Question: I'm having an issue with a search algorithm over a Huffman tree: for a given probability distribution I need the Huffman tree to be identical regardless of permutations of the input data.
Here is a picture of what's happening vs what I want:

Basically I want to know if it's possible to preserve the relative order of the items from the list to the tree. If not, why is that so?
For reference, I'm using the Huffman tree to generate sub groups according to a division of probability, so that I can run the search() procedure below. Notice that the data in the merge() sub-routine is combined, along with the weight. The codewords themselves aren't as important as the tree (which should preserve the relative order).
For example if I generate the following Huffman codes:
'''
probabilities = [0.30, 0.25, 0.20, 0.15, 0.10]
items = ['a','b','c','d','e']
items = zip(items, probabilities)
t = encode(items)
d,l = hi.search(t)
print(d)
'''
Using the following Class:
'''
class Node(object):
left = None
right = None
weight = None
data = None
code = None
def __init__(self, w,d):
self.weight = w
self.data = d
def set_children(self, ln, rn):
self.left = ln
self.right = rn
def __repr__(self):
return "[%s,%s,(%s),(%s)]" %(self.data,self.code,self.left,self.right)
def __cmp__(self, a):
return cmp(self.weight, a.weight)
def merge(self, other):
total_freq = self.weight + other.weight
new_data = self.data + other.data
return Node(total_freq,new_data)
def index(self, node):
return node.weight
def encode(symbfreq):
pdb.set_trace()
tree = [Node(sym,wt) for wt,sym in symbfreq]
heapify(tree)
while len(tree)>1:
lo, hi = heappop(tree), heappop(tree)
n = lo.merge(hi)
n.set_children(lo, hi)
heappush(tree, n)
tree = tree[0]
def assign_code(node, code):
if node is not None:
node.code = code
if isinstance(node, Node):
assign_code(node.left, code+'0')
assign_code(node.right, code+'1')
assign_code(tree, '')
return tree
'''
I get:
'''
'a'->11
'b'->01
'c'->00
'd'->101
'e'->100
'''
However, an assumption I've made in the search algorithm is that more probable items get pushed toward the left: that is I need 'a' to have the '00' codeword - and this should always be the case regardless of any permutation of the 'abcde' sequence. An example output is:
'''
codewords = {'a':'00', 'b':'01', 'c':'10', 'd':'110', 'e':111'}
'''
(N.b even though the codeword for 'c' is a suffix for 'd' this is ok).
For completeness, here is the search algorithm:
'''
def search(tree):
print(tree)
pdb.set_trace()
current = tree.left
other = tree.right
loops = 0
while current:
loops+=1
print(current)
if current.data != 0 and current is not None and other is not None:
previous = current
current = current.left
other = previous.right
else:
previous = other
current = other.left
other = other.right
return previous, loops
'''
It works by searching for the 'leftmost' 1 in a group of 0s and 1s - the Huffman tree has to put more probable items on the left. For example if I use the probabilities above and the input:
'''
items = [1,0,1,0,0]
'''
Then the index of the item returned by the algorithm is 2 - which isn't what should be returned (0 should, as it's leftmost).
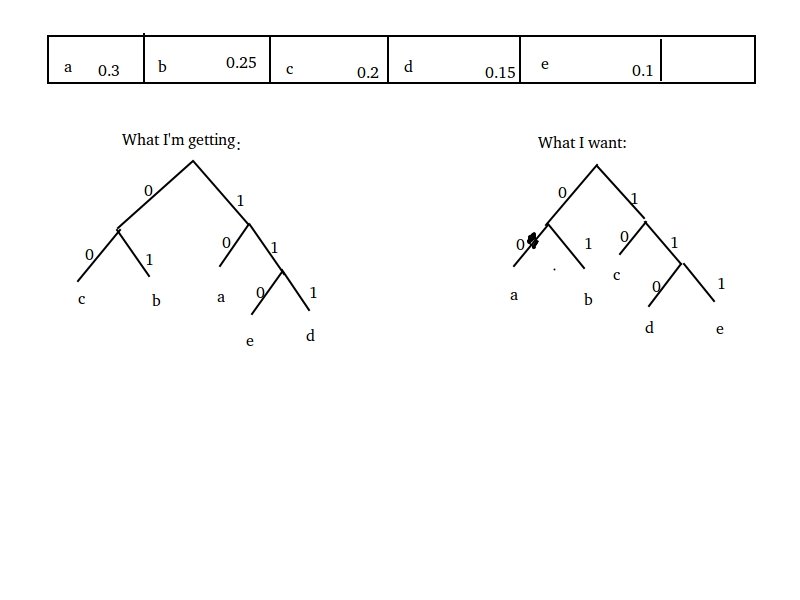
Answer: I'll flesh out what Mark Adler said with working code. Everything he said is right :-) The high points:
1. You must not use floating-point weights, or any other scheme that loses information about weights. Use integers. Simple and correct. If, e.g., you have 3-digit floating probabilities, convert each to an integer via int(round(the_probability * 1000)), then maybe fiddle them to ensure the sum is exactly 1000.
2. heapq heaps are not "stable": nothing is defined about which item is popped if multiple items have the same minimal weight.
3. So you can't get what you want while building the tree.
4. A small variation of "canonical Huffman codes" appears to be what you do want. Constructing a tree for that is a long-winded process, but each step is straightforward enough. The first tree built is thrown away: the only information taken from it is the lengths of the codes assigned to each symbol.
Running:
'''
syms = ['a','b','c','d','e']
weights = [30, 25, 20, 15, 10]
t = encode(syms, weights)
print t
'''
prints this (formatted for readability):
'''
[abcde,,
([ab,0,
([a,00,(None),(None)]),
([b,01,(None),(None)])]),
([cde,1,
([c,10,(None),(None)]),
([de,11,
([d,110,(None),(None)]),
([e,111,(None),(None)])])])]
'''
Best I understand, that's exactly what you want. Complain if it isn't ;-)
: there was a bug in the assignment of canonical codes, which didn't show up unless weights were very different; fixed it.
'''
class Node(object):
def __init__(self, data=None, weight=None,
left=None, right=None,
code=None):
self.data = data
self.weight = weight
self.left = left
self.right = right
self.code = code
def is_symbol(self):
return self.left is self.right is None
def __repr__(self):
return "[%s,%s,(%s),(%s)]" % (self.data,
self.code,
self.left,
self.right)
def __cmp__(self, a):
return cmp(self.weight, a.weight)
def encode(syms, weights):
from heapq import heapify, heappush, heappop
tree = [Node(data=s, weight=w)
for s, w in zip(syms, weights)]
sym2node = {s.data: s for s in tree}
heapify(tree)
while len(tree) > 1:
a, b = heappop(tree), heappop(tree)
heappush(tree, Node(weight=a.weight + b.weight,
left=a, right=b))
# Compute code lengths for the canonical coding.
sym2len = {}
def assign_codelen(node, codelen):
if node is not None:
if node.is_symbol():
sym2len[node.data] = codelen
else:
assign_codelen(node.left, codelen + 1)
assign_codelen(node.right, codelen + 1)
assign_codelen(tree[0], 0)
# Create canonical codes, but with a twist: instead
# of ordering symbols alphabetically, order them by
# their position in the 'syms' list.
# Construct a list of (codelen, index, symbol) triples.
# 'index' breaks ties so that symbols with the same
# code length retain their original ordering.
triples = [(sym2len[name], i, name)
for i, name in enumerate(syms)]
code = oldcodelen = 0
for codelen, _, name in sorted(triples):
if codelen > oldcodelen:
code <<= (codelen - oldcodelen)
sym2node[name].code = format(code, "0%db" % codelen)
code += 1
oldcodelen = codelen
# Create a tree corresponding to the new codes.
tree = Node(code="")
dir2attr = {"0": "left", "1": "right"}
for snode in sym2node.values():
scode = snode.code
codesofar = ""
parent = tree
# Walk the tree creating any needed interior nodes.
for d in scode:
assert parent is not None
codesofar += d
attr = dir2attr[d]
child = getattr(parent, attr)
if codesofar == scode:
# We're at the leaf position.
assert child is None
setattr(parent, attr, snode)
elif child is not None:
assert child.code == codesofar
else:
child = Node(code=codesofar)
setattr(parent, attr, child)
parent = child
# Finally, paste the 'data' attributes together up
# the tree. Why? Don't know ;-)
def paste(node):
if node is None:
return ""
elif node.is_symbol():
return node.data
else:
result = paste(node.left) + paste(node.right)
node.data = result
return result
paste(tree)
return tree
'''
## Duplicate symbols
> Could I swap the sym2node dict to an ordereddict to deal with
repeated 'a'/'b's etc?
No, and for two reasons:
1. No mapping type supports duplicate keys; and,
2. The concept of "duplicate symbols" makes no sense for Huffman encoding.
So, if you're determined ;-) to pursue this, first you have to ensure that symbols are unique. Just add this line at the start of the function:
'''
syms = list(enumerate(syms))
'''
For example, if the 'syms' passed in is:
'''
['a', 'b', 'a']
'''
that will change to:
'''
[(0, 'a'), (1, 'b'), (2, 'a')]
'''
All symbols are now 2-tuples, and are obviously unique since each starts with a unique integer. The only thing the cares about is that symbols can be used as dict keys; it couldn't care less whether they're strings, tuples, or any other hashable type that supports equality testing.
So nothing in the algorithm needs to change. But before the end, we'll want to restore the original symbols. Just insert this before the 'paste()' function:
'''
def restore_syms(node):
if node is None:
return
elif node.is_symbol():
node.data = node.data[1]
else:
restore_syms(node.left)
restore_syms(node.right)
restore_syms(tree)
'''
That simply walks the tree and strips the leading integers off the symbols' '.data' members. Or, perhaps simpler, just iterate over 'sym2node.values()', and transform the '.data' member of each.